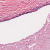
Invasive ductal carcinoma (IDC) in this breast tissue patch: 0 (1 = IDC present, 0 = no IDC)